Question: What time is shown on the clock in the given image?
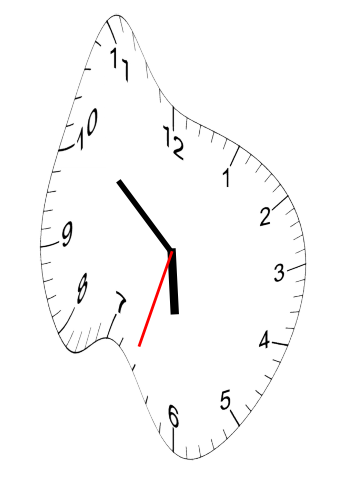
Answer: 05:51:33